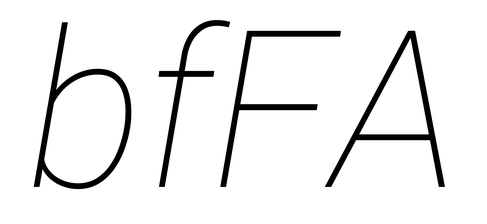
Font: Roboto-Italic_Thin_Italic